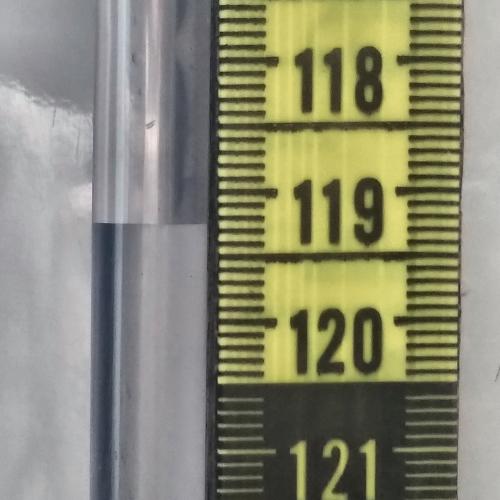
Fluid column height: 119.3 cm